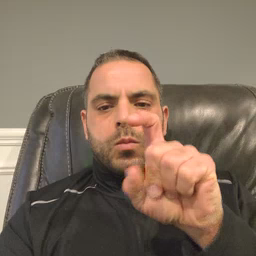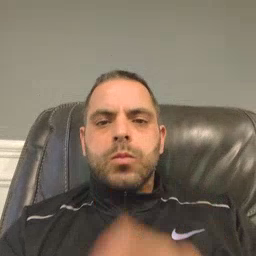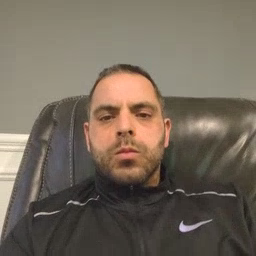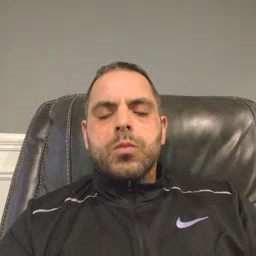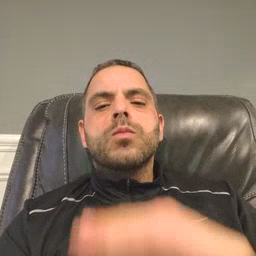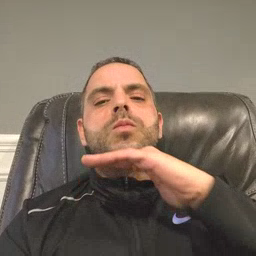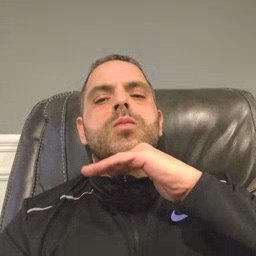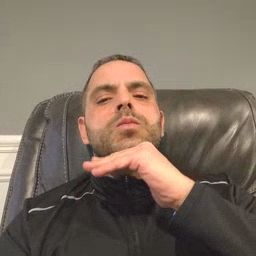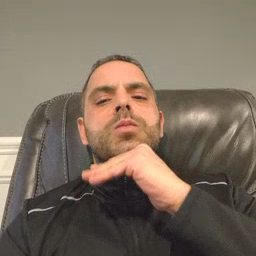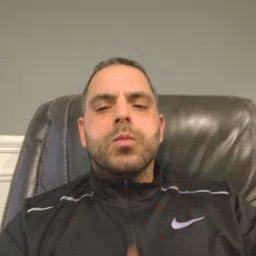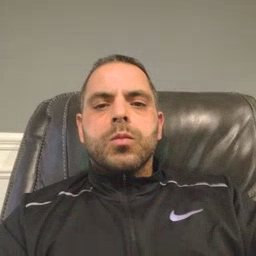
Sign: pig